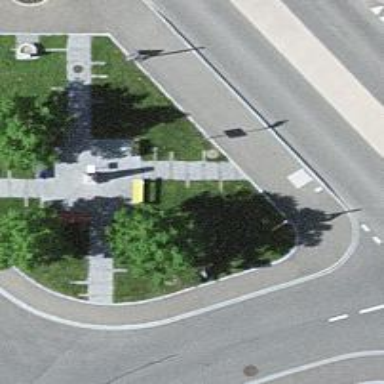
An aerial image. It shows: Bench for seating.